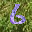
Label: 6